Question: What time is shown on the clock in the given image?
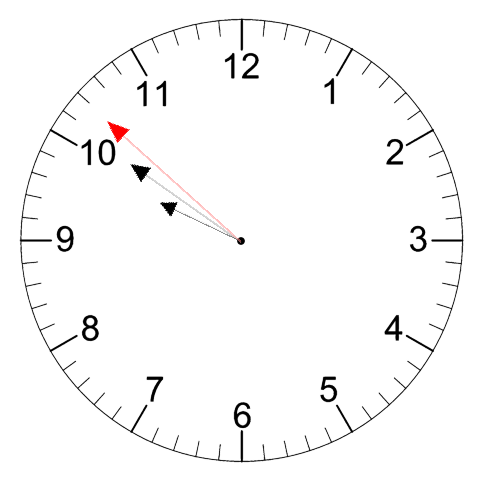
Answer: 09:50:52